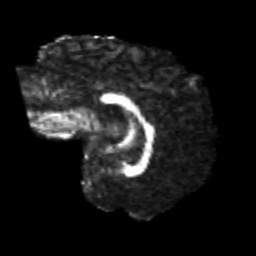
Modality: FA
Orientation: sagittal
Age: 26
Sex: male
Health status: healthy
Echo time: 0.074 s